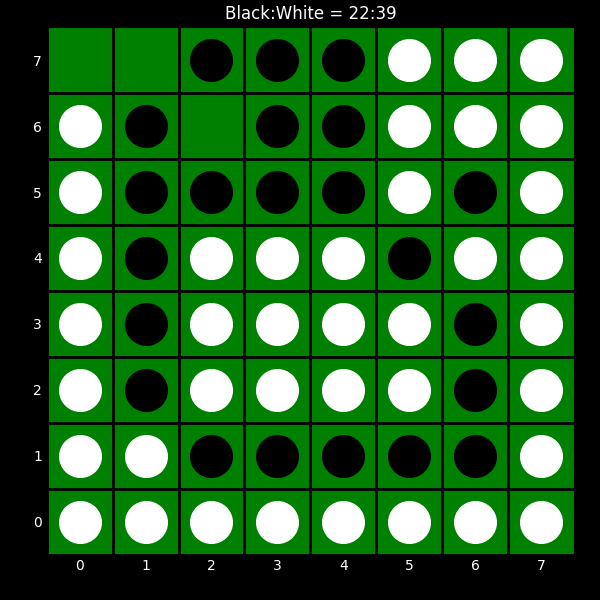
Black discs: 22
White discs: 39